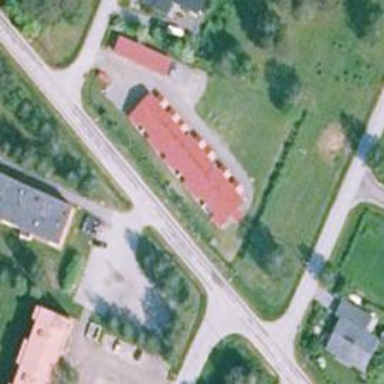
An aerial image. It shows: Terrace building.